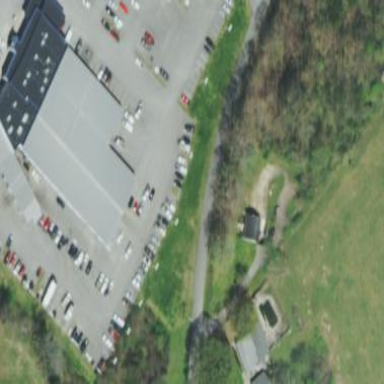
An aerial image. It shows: Commercial building with car shop.